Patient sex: M
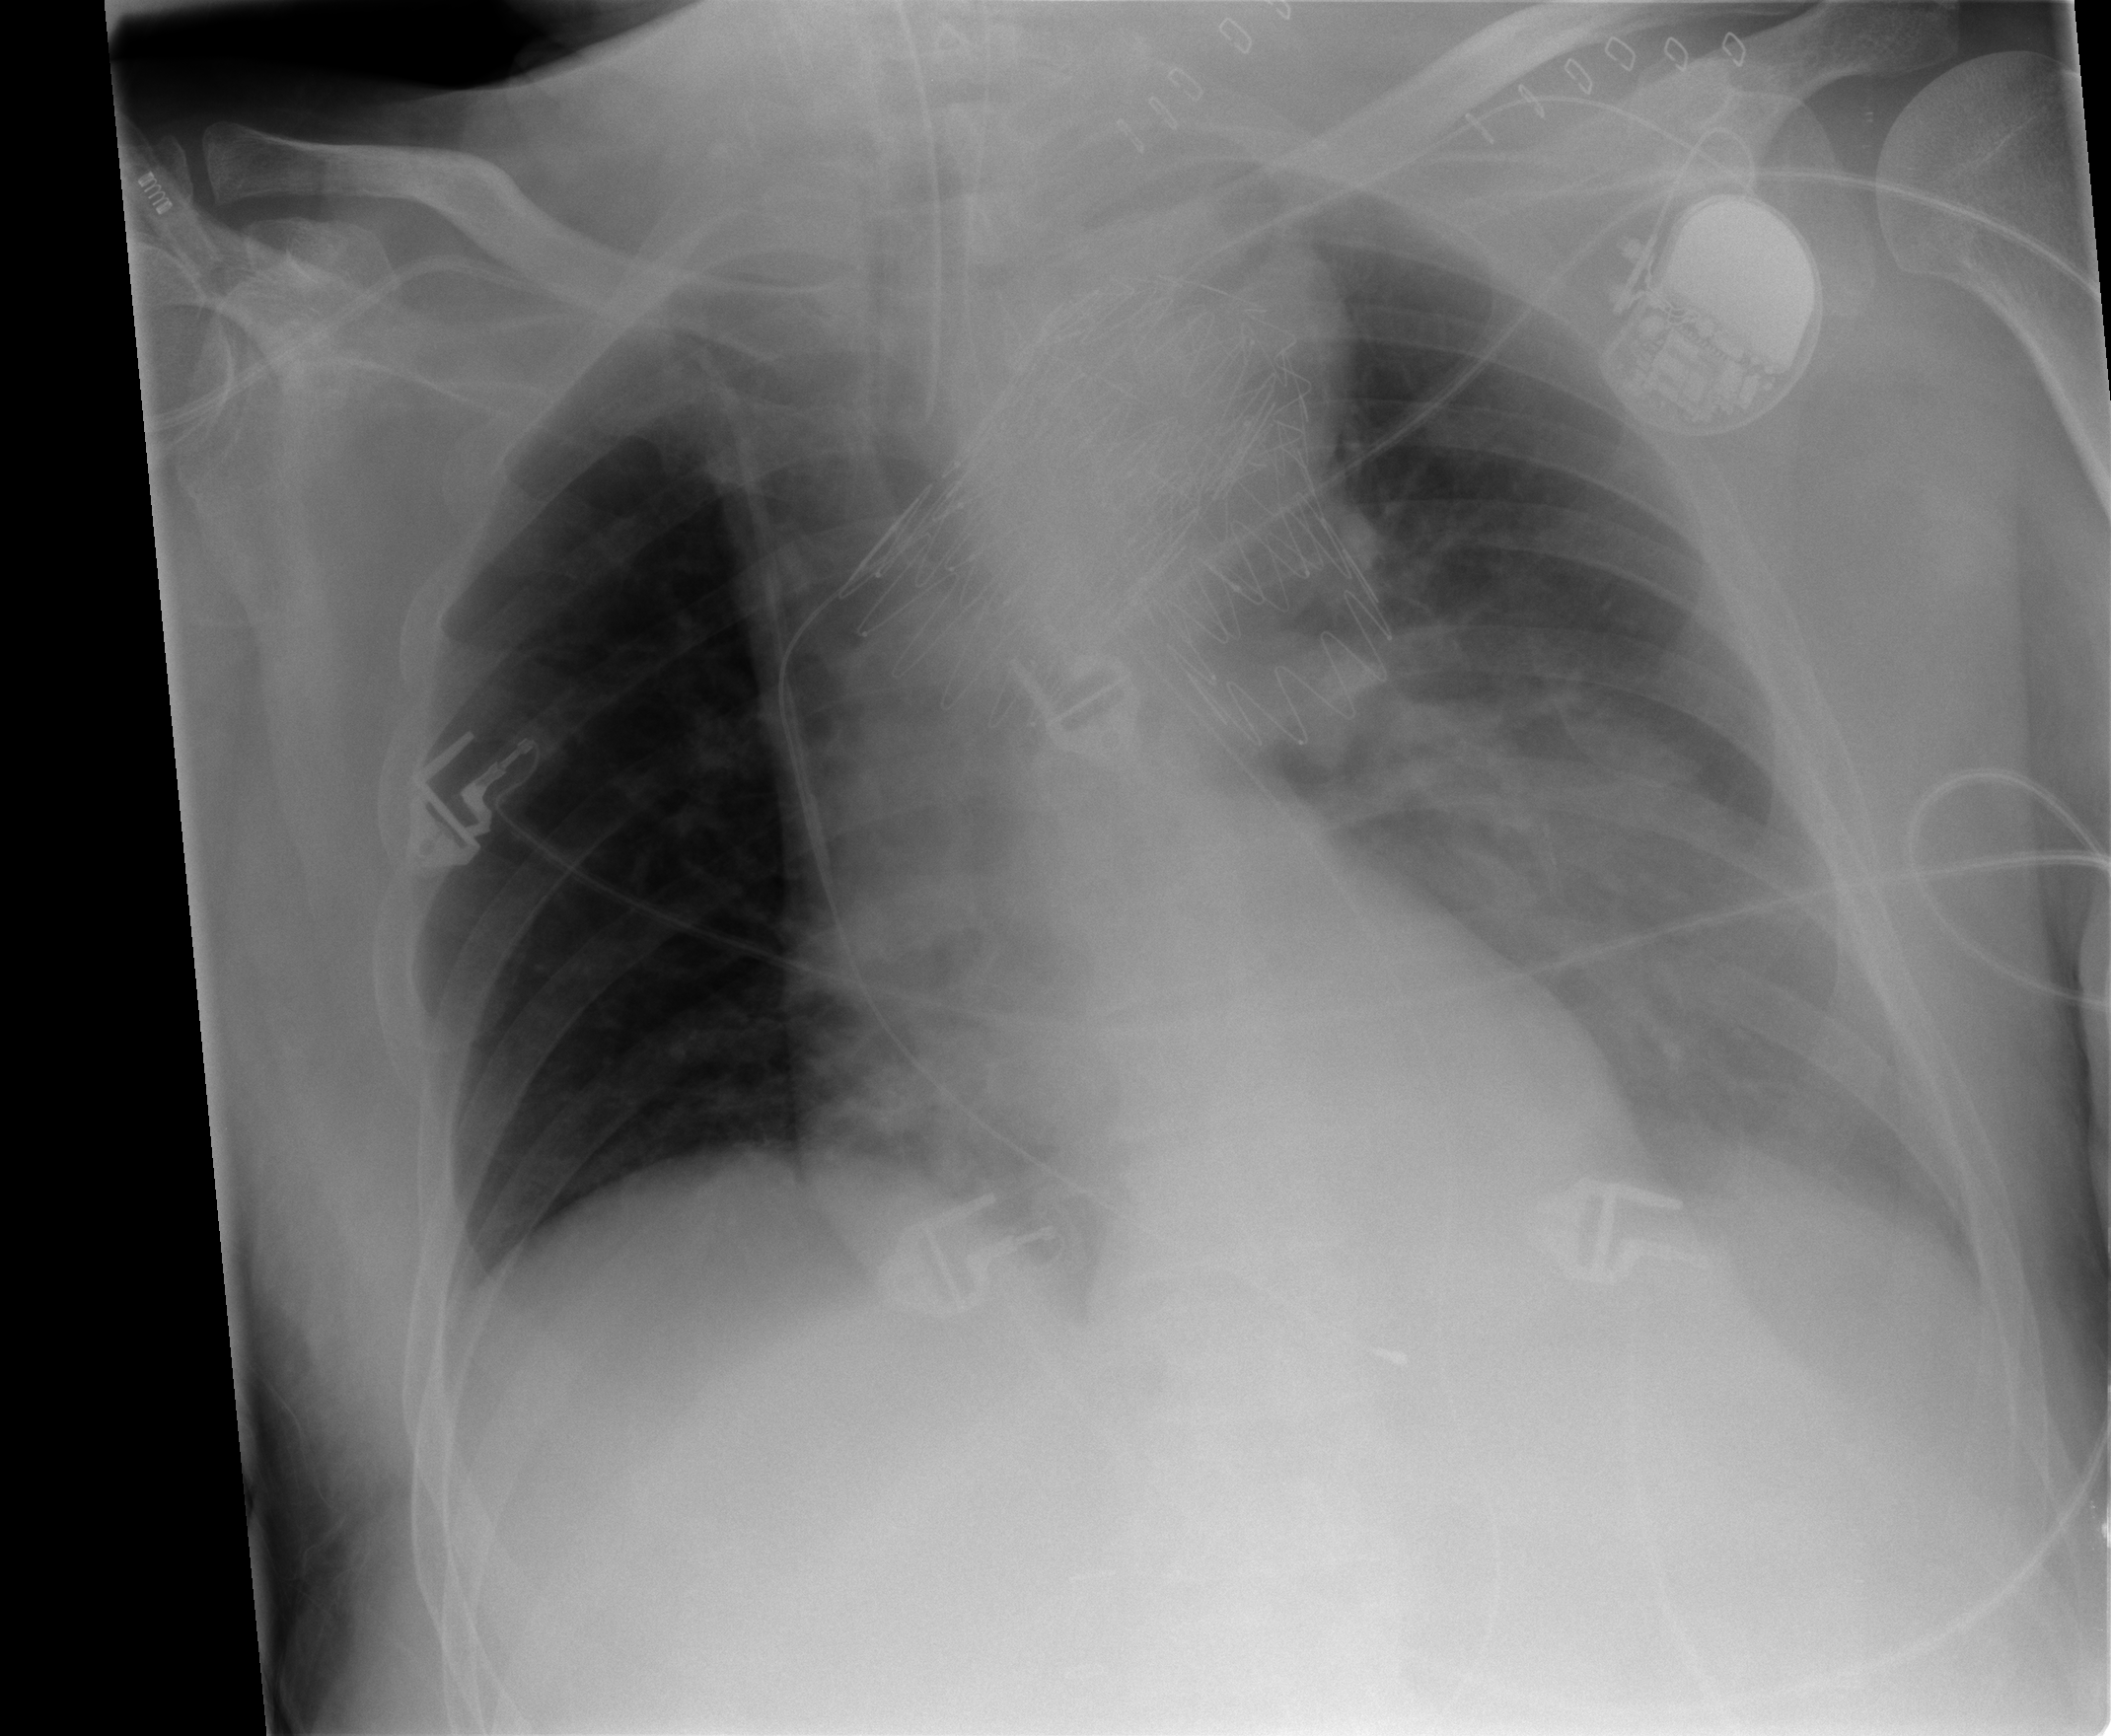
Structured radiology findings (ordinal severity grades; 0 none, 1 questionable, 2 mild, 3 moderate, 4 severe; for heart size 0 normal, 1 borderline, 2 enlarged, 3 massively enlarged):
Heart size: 0
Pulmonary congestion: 0
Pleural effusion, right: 0
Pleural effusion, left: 2
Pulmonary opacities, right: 0
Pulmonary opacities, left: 2
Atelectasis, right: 1
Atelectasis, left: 2